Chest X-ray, PA view. Patient: 65 years old, sex M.
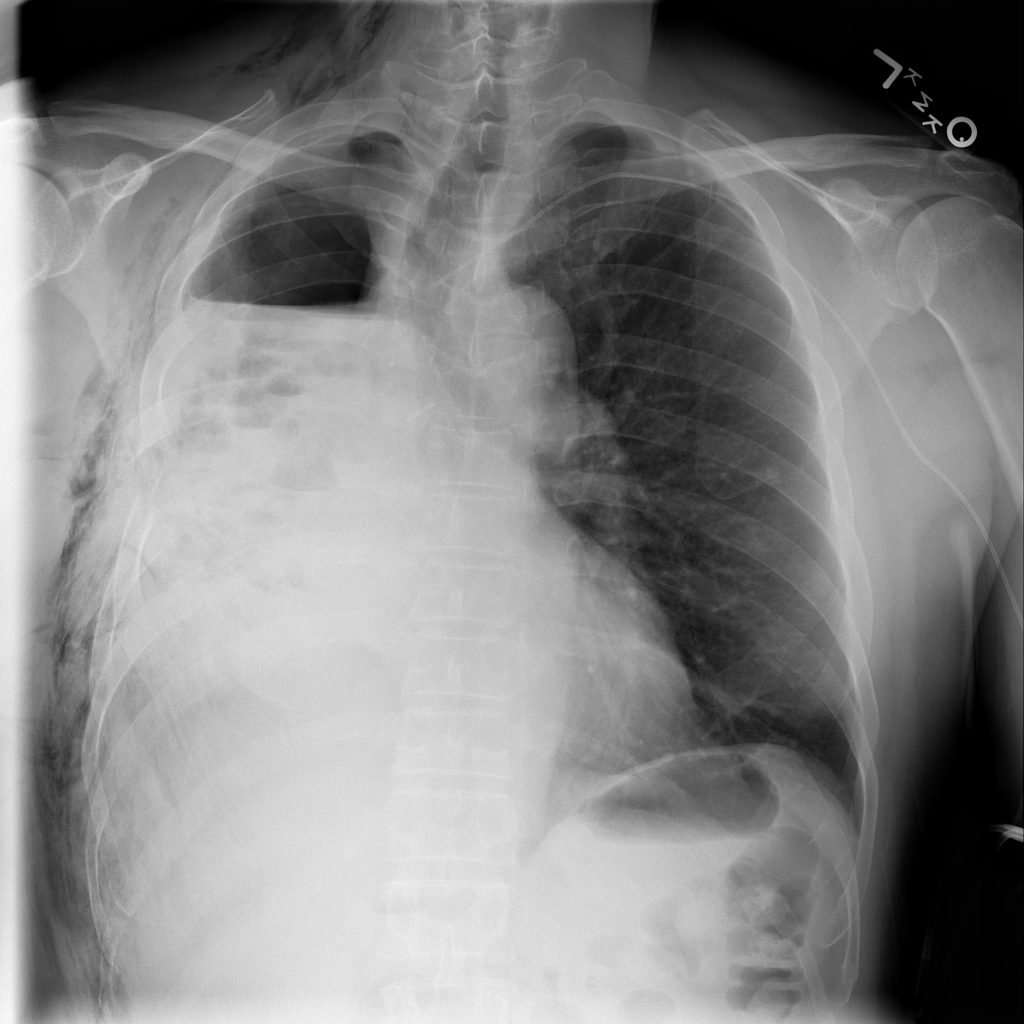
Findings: Emphysema